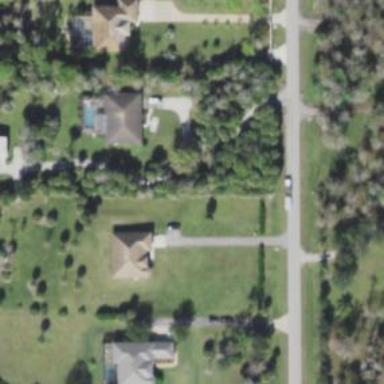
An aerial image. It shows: Driveway leading to service road.